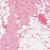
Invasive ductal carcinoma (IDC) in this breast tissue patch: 0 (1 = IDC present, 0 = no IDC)